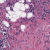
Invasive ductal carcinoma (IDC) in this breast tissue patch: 0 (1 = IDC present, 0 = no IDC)